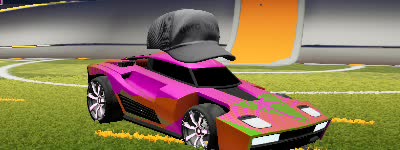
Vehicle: breakout